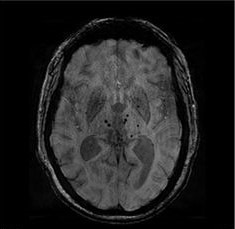
Label: notumor